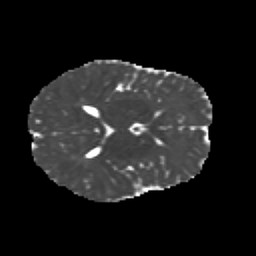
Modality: MD
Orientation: axial
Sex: male
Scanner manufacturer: siemens
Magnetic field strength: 3 T
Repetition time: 5 s
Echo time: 0.071 s